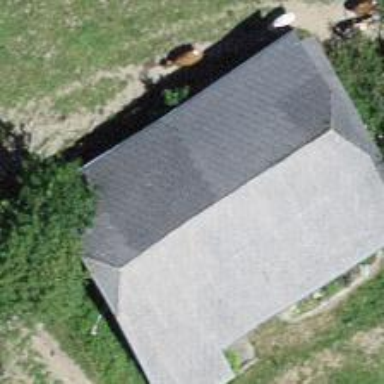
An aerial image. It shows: Farm building.